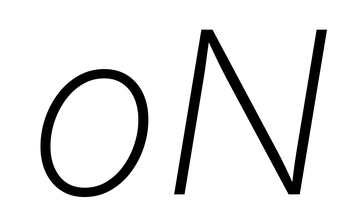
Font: Inter-Italic_ExtraLight_Italic